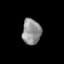
Tissue: skin
Cell type: Epithelial cells
Senescence score: 0.2377
Nuclear area (px): 469
Mean DAPI intensity: 144.938